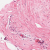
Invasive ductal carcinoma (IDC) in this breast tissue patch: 0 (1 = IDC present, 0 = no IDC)